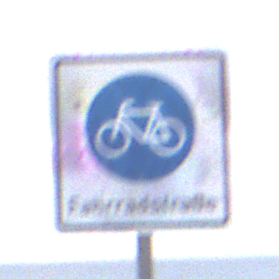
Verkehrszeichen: BeginnFahrradstrasse
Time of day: SunriseSunset
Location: Outdoor (Beach)
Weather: Overcast
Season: NotSpecified
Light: Natural